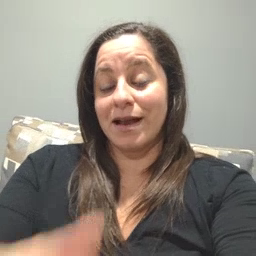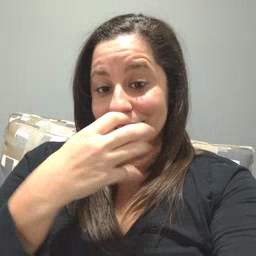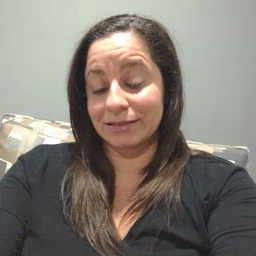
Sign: hot